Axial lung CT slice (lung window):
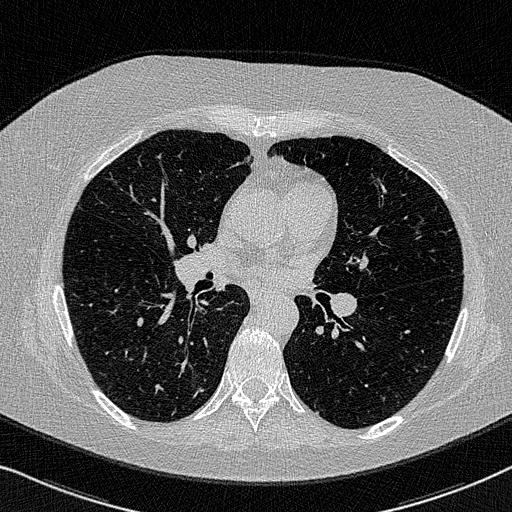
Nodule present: no